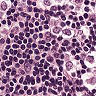
Metastatic tissue present: yes